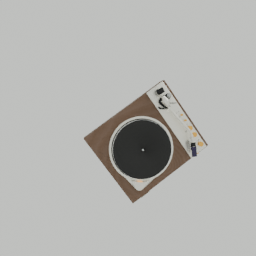
Label: electronics